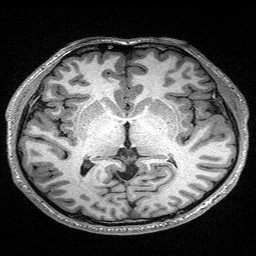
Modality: T1w
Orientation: coronal
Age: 23
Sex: male
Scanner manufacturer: siemens
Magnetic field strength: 3 T
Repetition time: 2.4 s
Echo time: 0.03 s